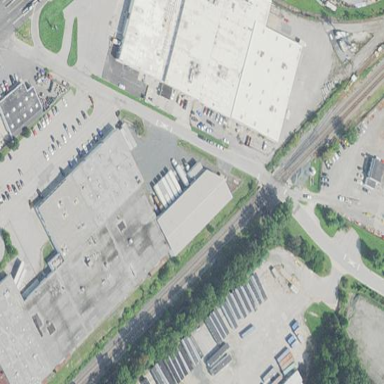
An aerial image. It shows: Commercial building.